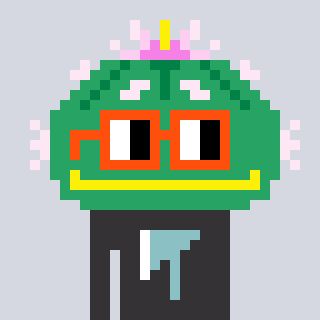
a pixel art character with square orange glasses, a peyote-shaped head and a grayscale-colored body on a cool background